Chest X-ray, PA view. Patient: 58 years old, sex F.
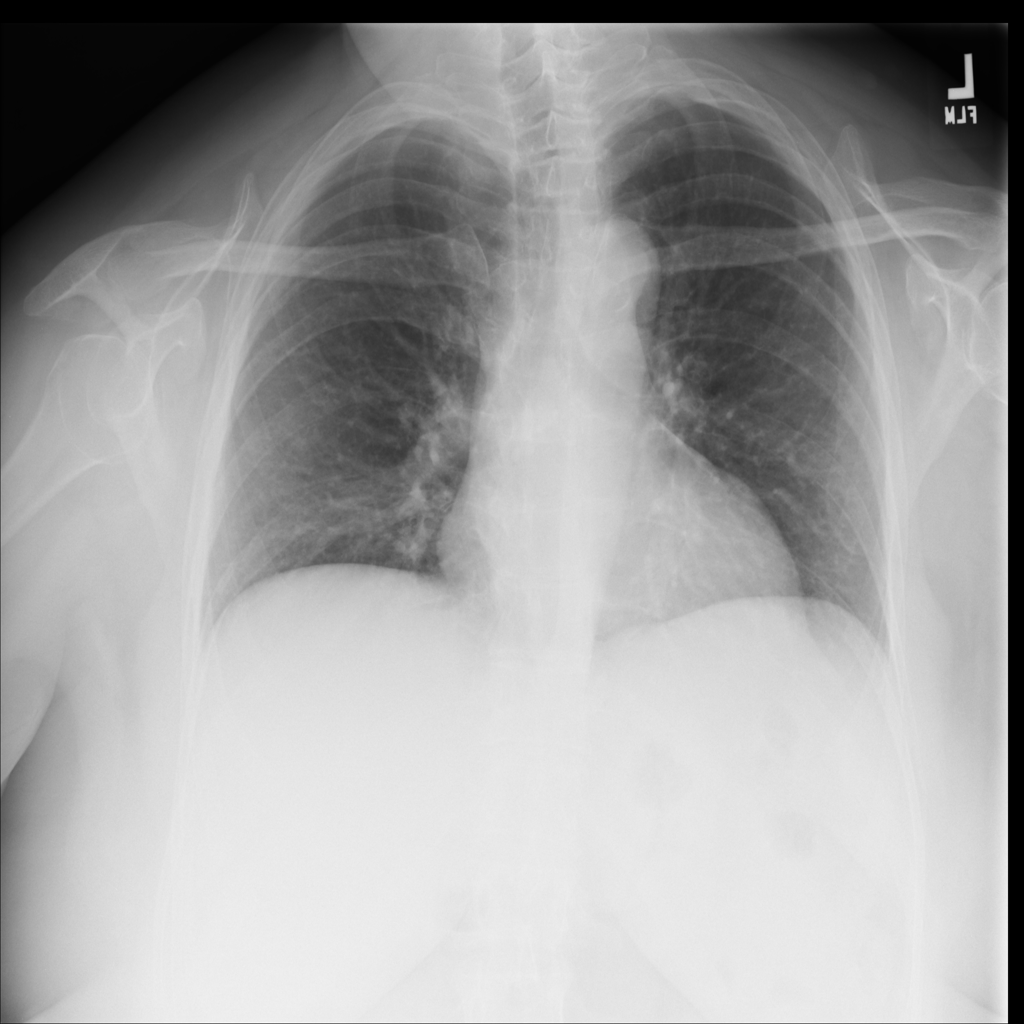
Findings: No Finding